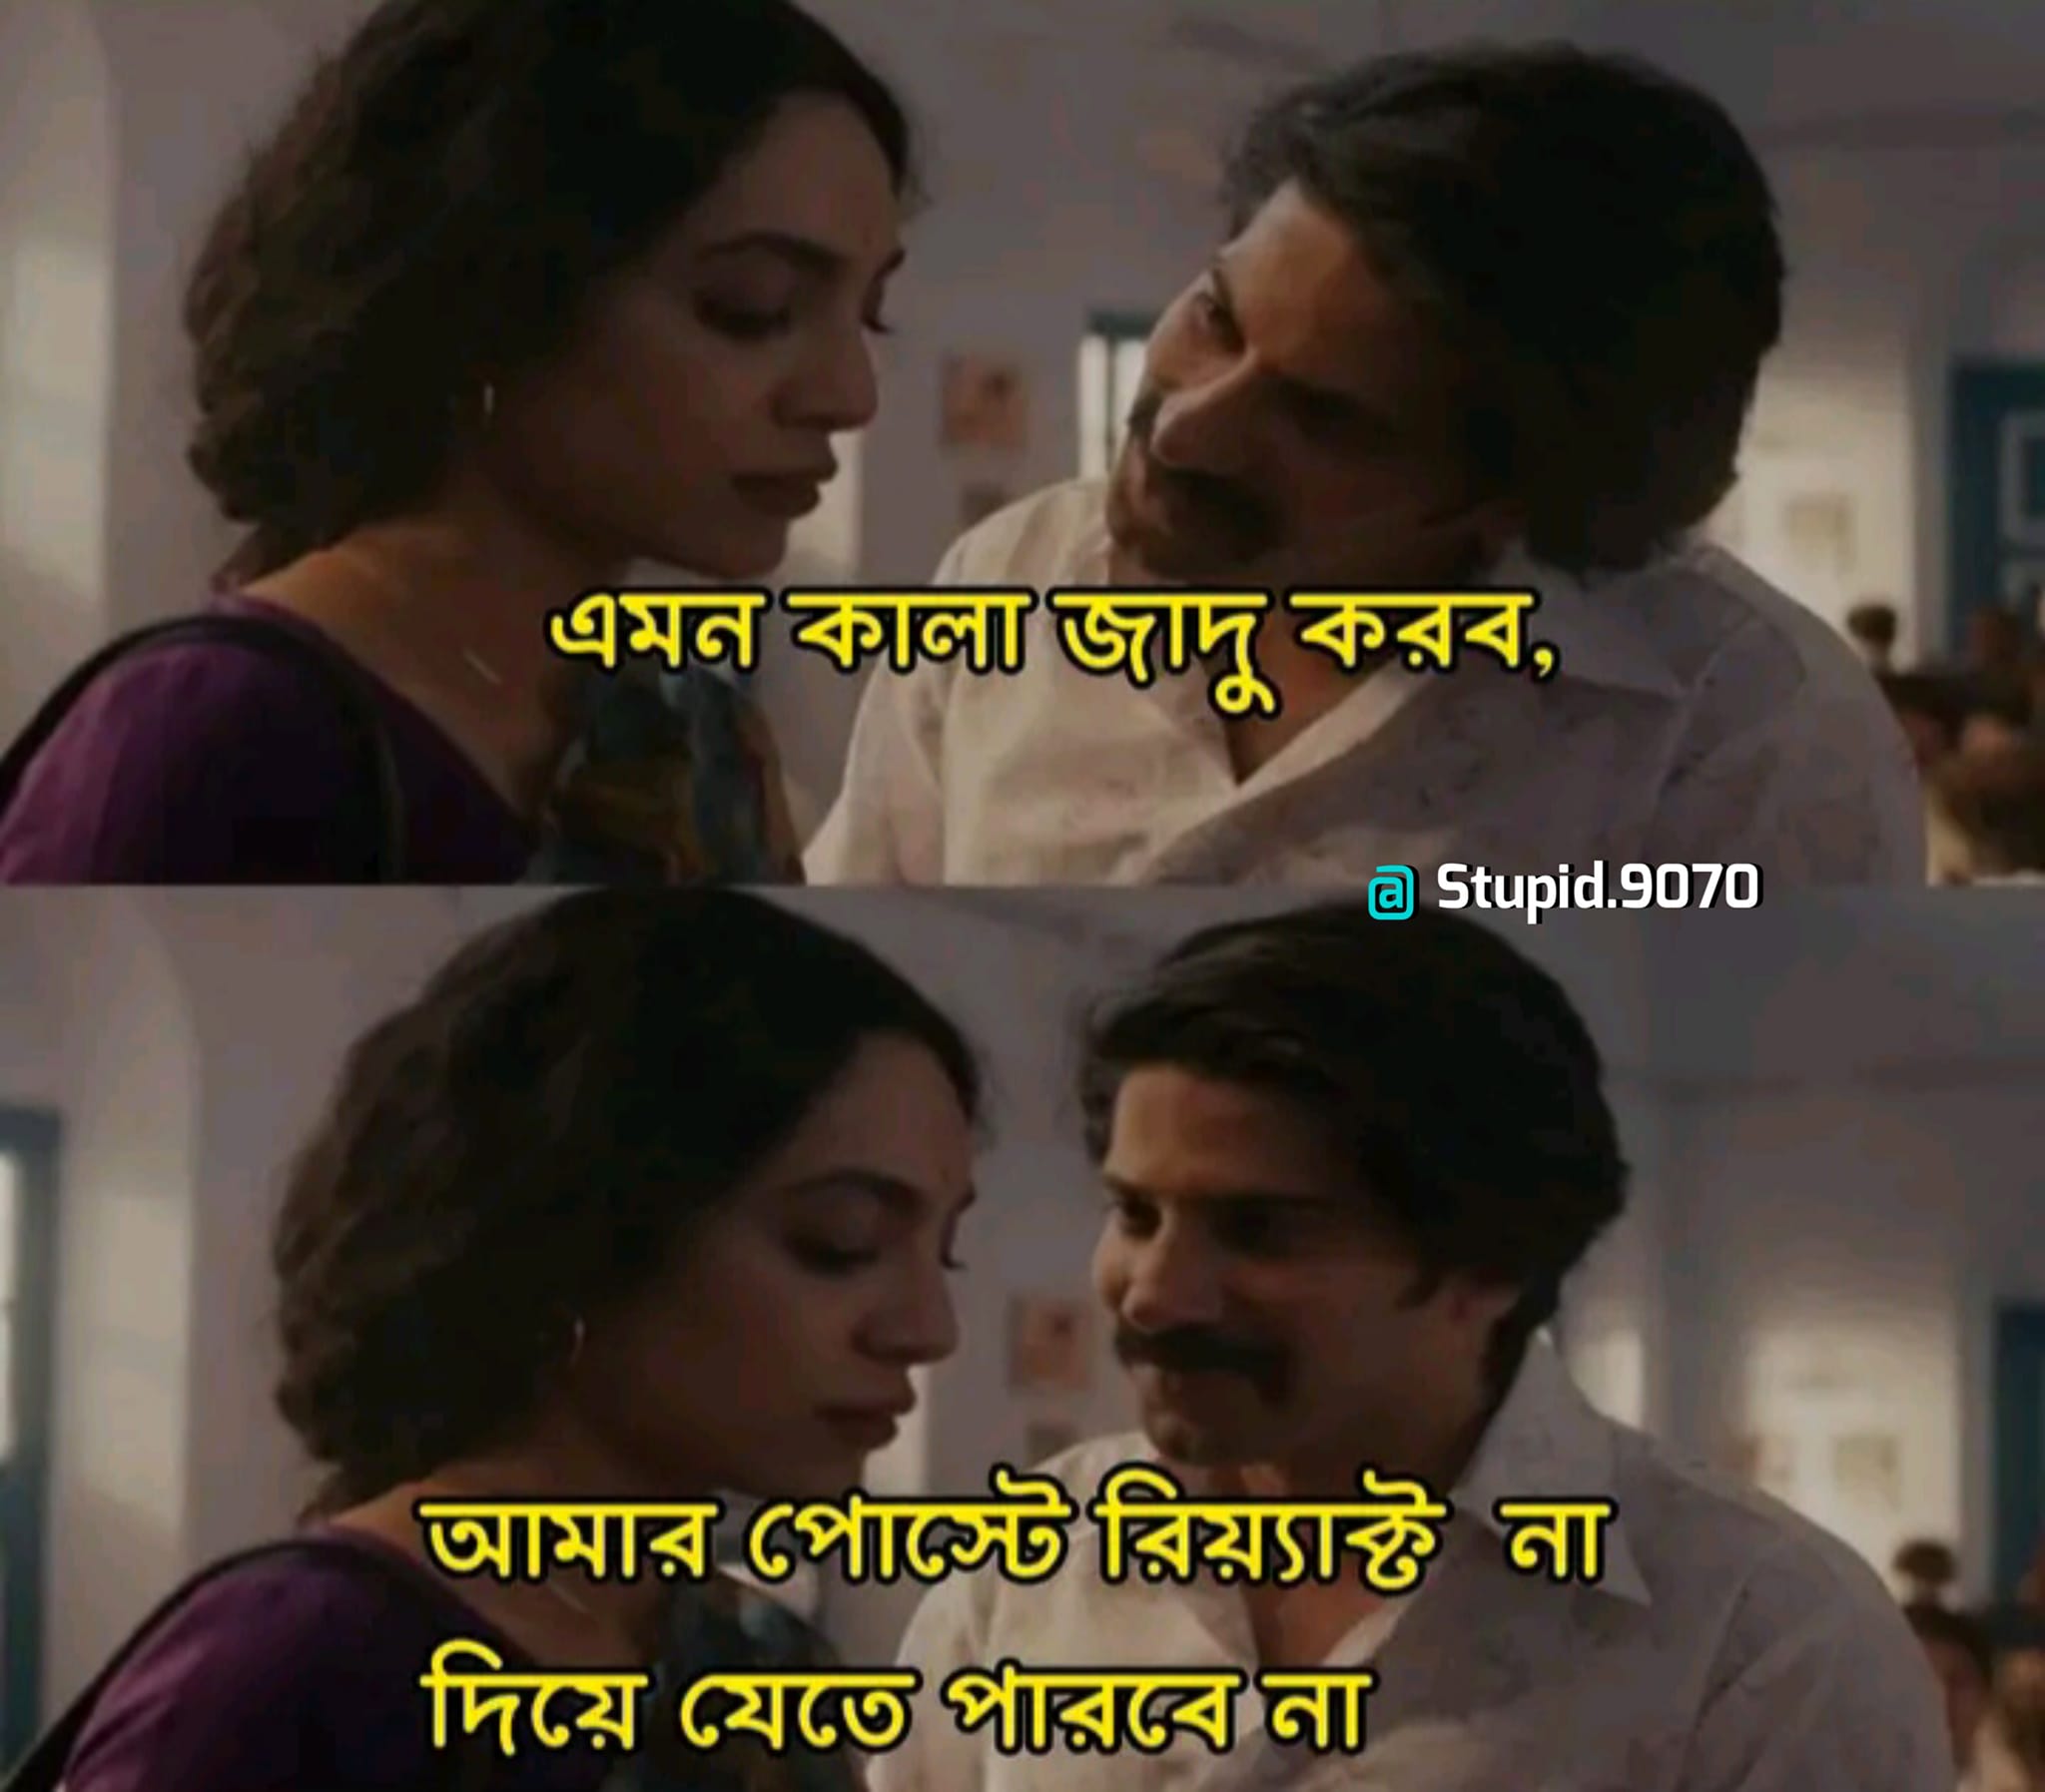
Text: এমন কালো জাদু করব আমার পোস্টে রিয়্যাক্ট না দিয়ে যেতে পারবে না
Label: Non Hate